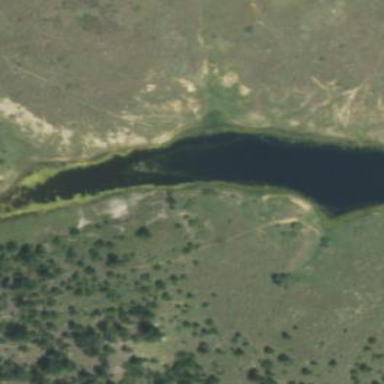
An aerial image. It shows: Reservoir area.